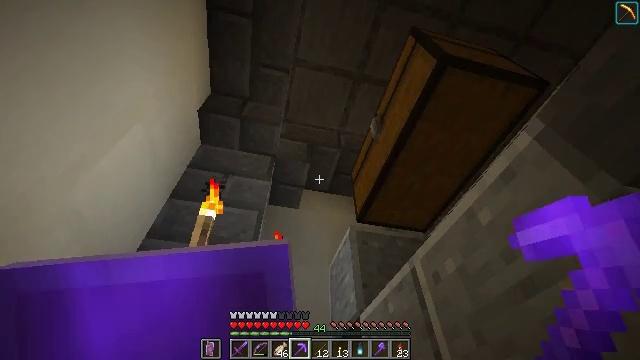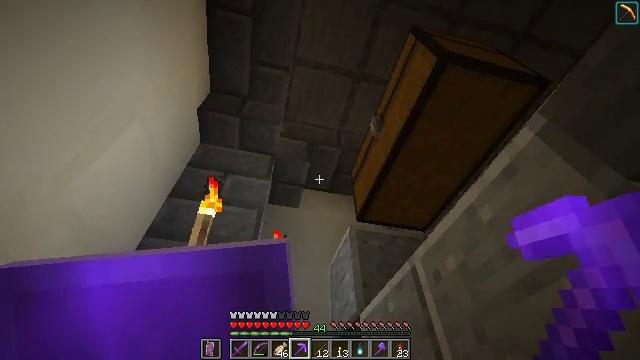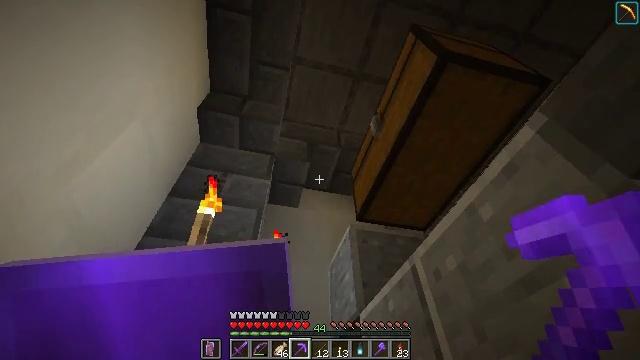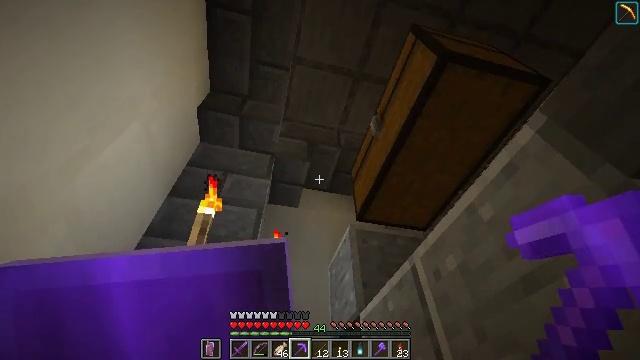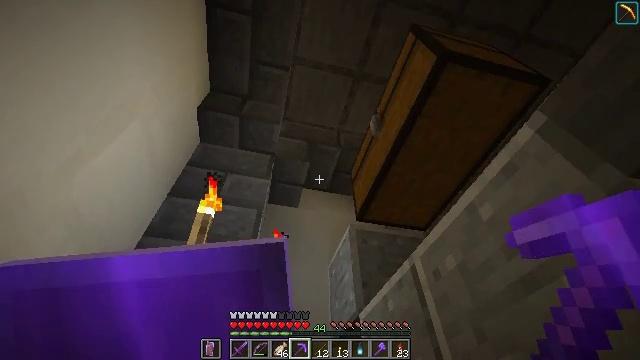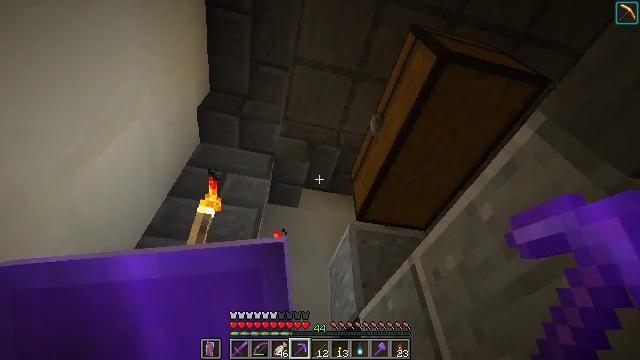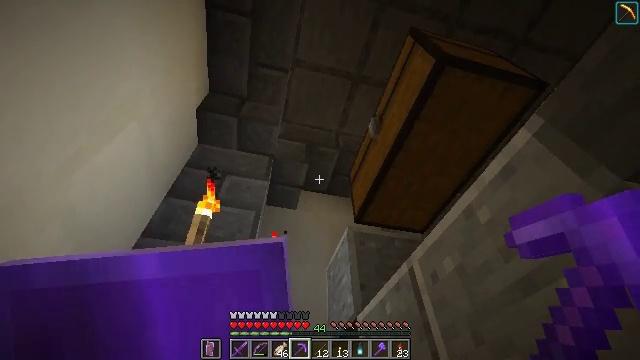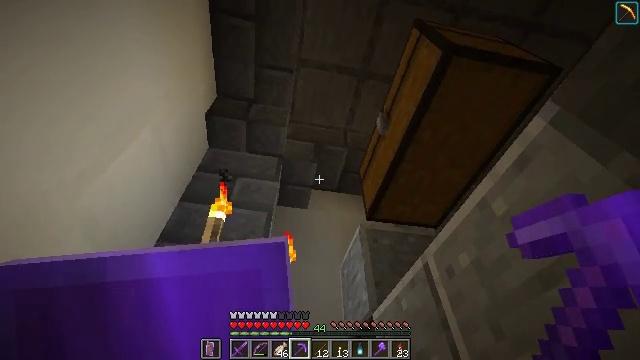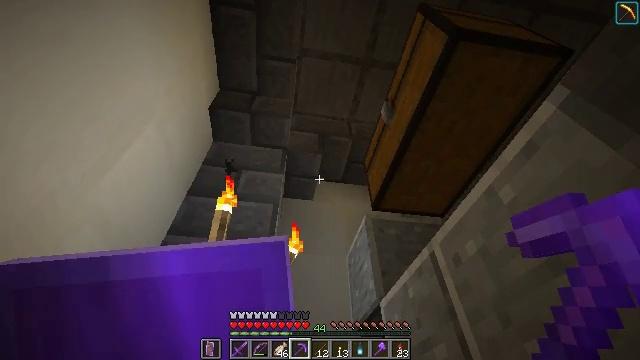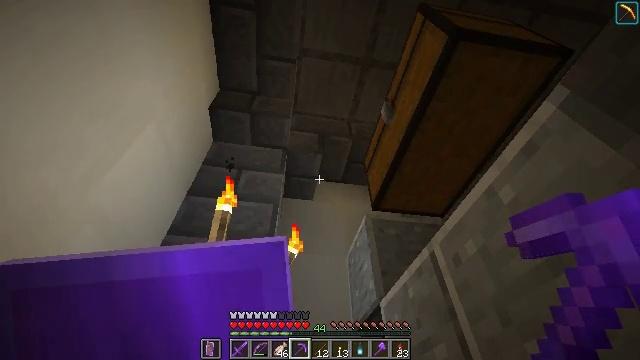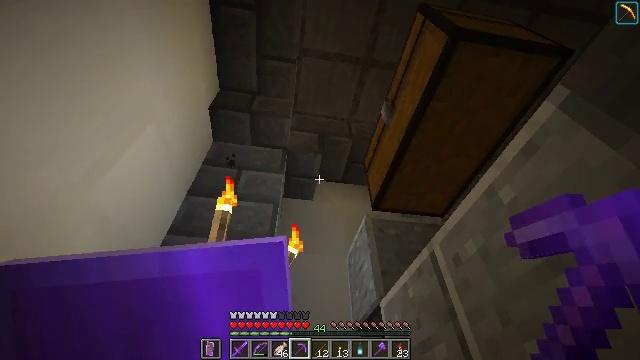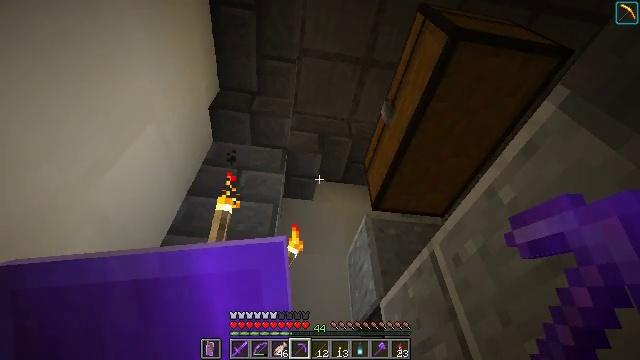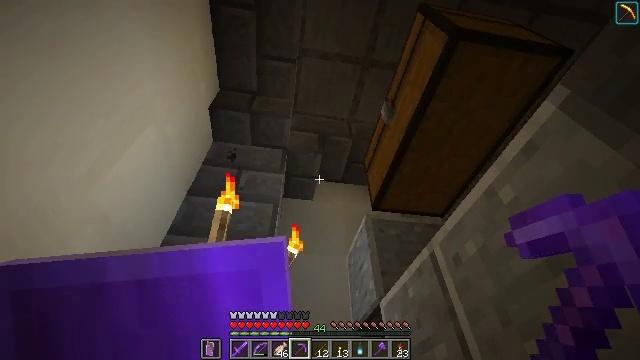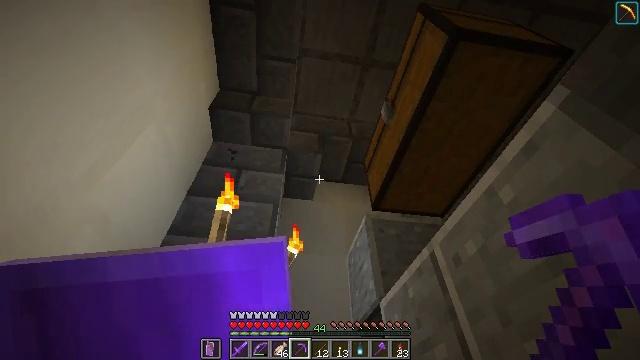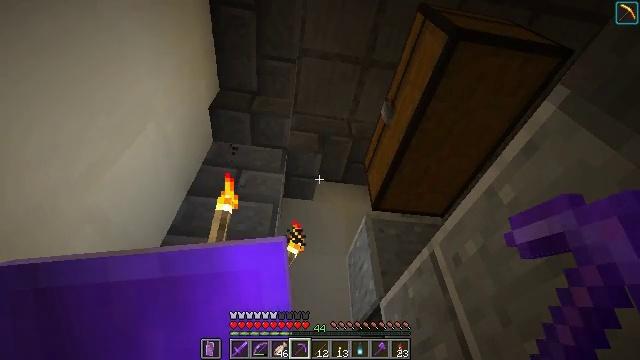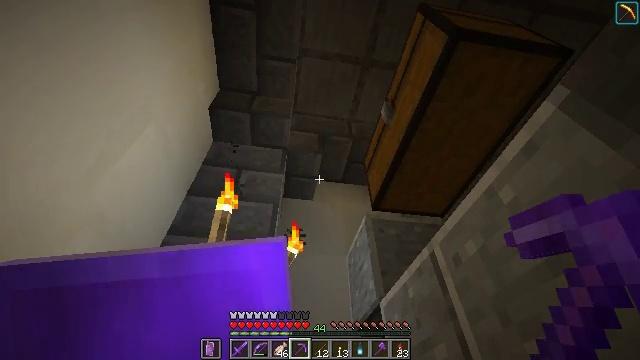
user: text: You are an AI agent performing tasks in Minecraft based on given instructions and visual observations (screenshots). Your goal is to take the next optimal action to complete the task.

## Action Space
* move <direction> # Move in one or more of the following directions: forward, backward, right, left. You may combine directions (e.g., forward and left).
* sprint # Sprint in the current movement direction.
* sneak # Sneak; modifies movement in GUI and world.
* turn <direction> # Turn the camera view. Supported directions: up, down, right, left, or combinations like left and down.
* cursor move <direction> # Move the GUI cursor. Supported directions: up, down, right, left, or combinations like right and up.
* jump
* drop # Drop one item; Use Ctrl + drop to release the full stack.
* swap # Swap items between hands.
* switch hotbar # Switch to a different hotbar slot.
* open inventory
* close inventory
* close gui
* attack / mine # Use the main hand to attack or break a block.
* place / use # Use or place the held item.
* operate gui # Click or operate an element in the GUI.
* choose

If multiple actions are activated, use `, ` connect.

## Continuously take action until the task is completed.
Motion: motion action
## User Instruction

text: mine block soul lantern
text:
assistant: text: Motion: no_op
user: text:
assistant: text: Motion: no_op
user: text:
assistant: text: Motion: no_op
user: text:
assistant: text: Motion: no_op
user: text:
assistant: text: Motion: no_op
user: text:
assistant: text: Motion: no_op
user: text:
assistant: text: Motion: turn left
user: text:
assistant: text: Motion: turn left and down
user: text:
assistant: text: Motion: no_op
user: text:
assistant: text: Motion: no_op
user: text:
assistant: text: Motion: no_op
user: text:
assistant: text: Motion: no_op
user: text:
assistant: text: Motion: no_op
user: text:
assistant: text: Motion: no_op
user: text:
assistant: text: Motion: no_op
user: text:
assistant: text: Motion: no_op
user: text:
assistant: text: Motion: no_op
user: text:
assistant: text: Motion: turn right and down
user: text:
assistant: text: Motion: turn right and down
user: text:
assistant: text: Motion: turn right and down
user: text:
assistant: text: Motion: no_op
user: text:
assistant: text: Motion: no_op
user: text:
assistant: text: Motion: no_op
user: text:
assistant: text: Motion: no_op
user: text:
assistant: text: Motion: no_op
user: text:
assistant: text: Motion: no_op
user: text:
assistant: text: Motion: no_op
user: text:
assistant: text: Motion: no_op
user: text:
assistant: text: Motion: move forward
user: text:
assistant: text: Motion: move forward